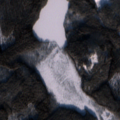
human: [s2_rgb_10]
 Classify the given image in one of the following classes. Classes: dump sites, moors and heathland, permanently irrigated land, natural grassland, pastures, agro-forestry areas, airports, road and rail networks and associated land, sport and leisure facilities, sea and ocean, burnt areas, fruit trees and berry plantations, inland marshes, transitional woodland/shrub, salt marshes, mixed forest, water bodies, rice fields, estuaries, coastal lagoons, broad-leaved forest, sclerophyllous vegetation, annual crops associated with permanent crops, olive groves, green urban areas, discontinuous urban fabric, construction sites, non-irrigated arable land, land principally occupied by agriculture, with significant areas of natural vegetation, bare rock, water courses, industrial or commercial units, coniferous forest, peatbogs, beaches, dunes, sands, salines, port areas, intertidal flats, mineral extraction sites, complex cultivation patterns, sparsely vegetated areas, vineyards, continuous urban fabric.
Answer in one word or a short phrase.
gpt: coniferous forest, peatbogs